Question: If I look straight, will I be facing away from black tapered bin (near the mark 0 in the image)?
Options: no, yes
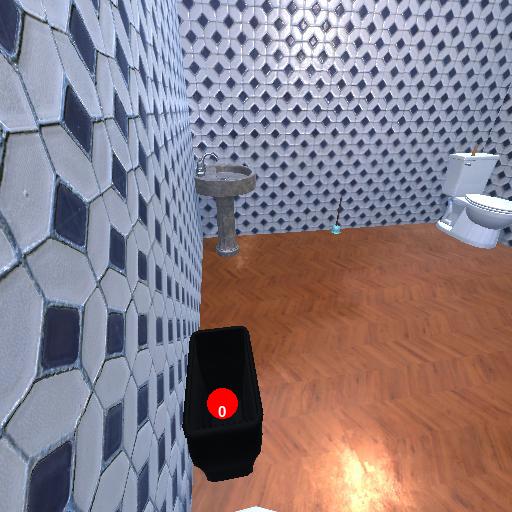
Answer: no